Question: In FullCalendar, how do you format the date used in the popover widget title when clicking '+n more'?
Code:
'''
<div class="fc-popover fc-more-popover">
<div class="fc-header fc-widget-header">
<span class="fc-close fc-icon fc-icon-x"></span>
<span class="fc-title">Tuesday, April 7</span>
...
</div>
...
</div>
'''

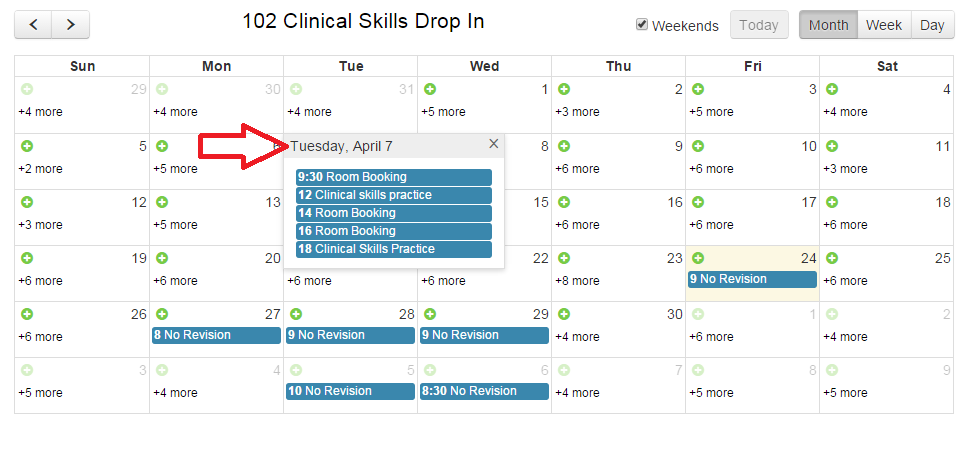
Answer: You could use <URL> for that.
> Determines the date format of title of the popover created by the
<URL> option.Must be a date formatting string. The default value is "dddd, MMMM D" for English and "LL" for other languages.